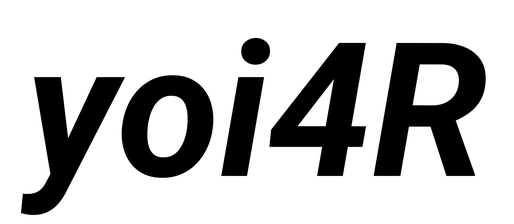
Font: Roboto-Italic_Bold_Italic